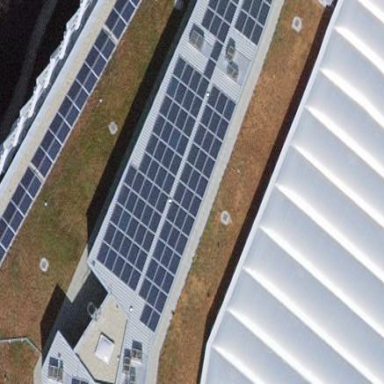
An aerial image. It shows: Solar photovoltaic panel generator.